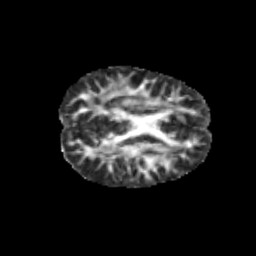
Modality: FA
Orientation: axial
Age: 10
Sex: male
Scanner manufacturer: siemens
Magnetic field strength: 3 T
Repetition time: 3.8 s
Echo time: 0.07 s